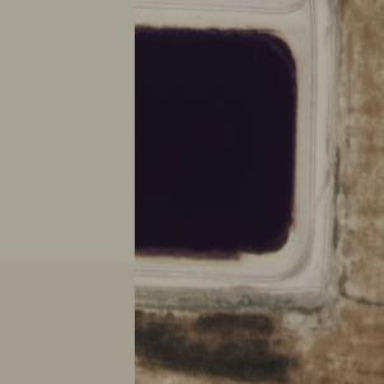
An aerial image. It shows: Image of wastewater.